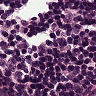
Metastatic tissue present: no